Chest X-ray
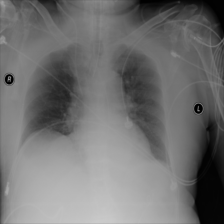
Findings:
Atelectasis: negative
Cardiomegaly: negative
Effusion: negative
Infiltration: positive
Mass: negative
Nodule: negative
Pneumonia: negative
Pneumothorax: negative
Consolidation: negative
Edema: negative
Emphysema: negative
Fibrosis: negative
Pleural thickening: negative
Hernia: negative